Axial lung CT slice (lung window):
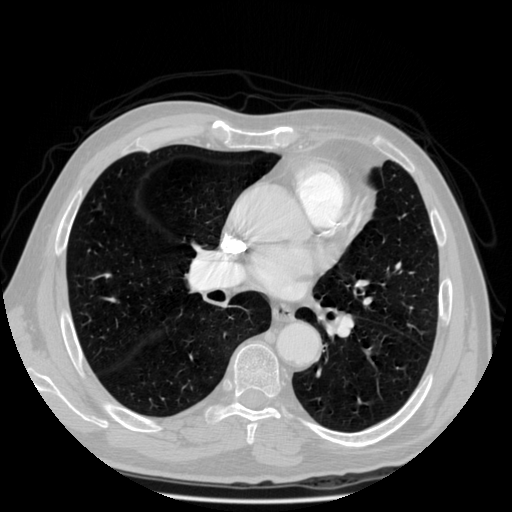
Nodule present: no